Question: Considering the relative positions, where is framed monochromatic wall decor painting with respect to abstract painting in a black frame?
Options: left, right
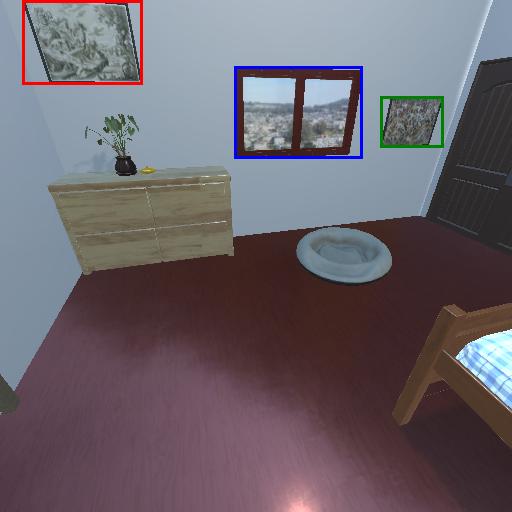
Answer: left